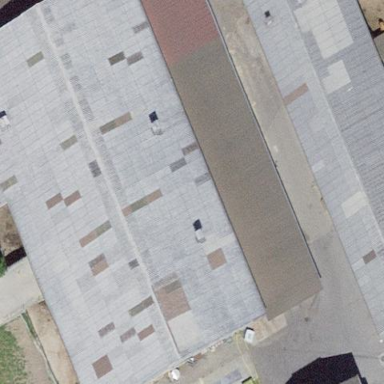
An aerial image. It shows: Rural barn.